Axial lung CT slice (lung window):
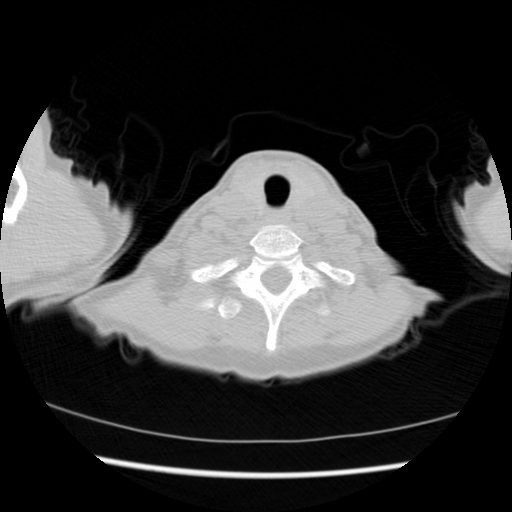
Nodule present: no